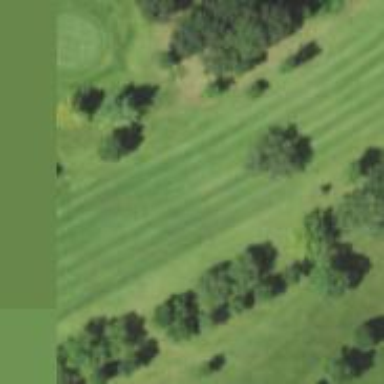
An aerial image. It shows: View of golf hole.